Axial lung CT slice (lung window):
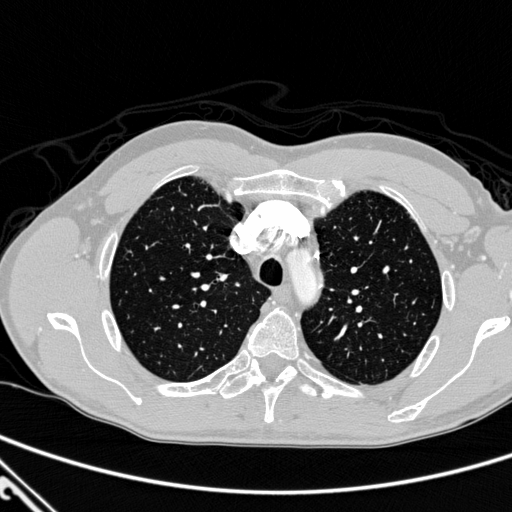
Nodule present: no